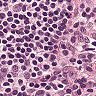
Metastatic tissue present: no